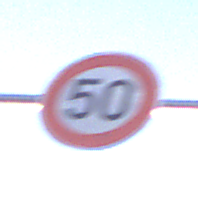
Verkehrszeichen: Geschwindigkeit50
Umgebung: Outdoor, Nature
Tageszeit: SunriseSunset
Wetter: Clear
Licht: Natural
Jahreszeit: NotSpecified
Kontrast: HighContrast